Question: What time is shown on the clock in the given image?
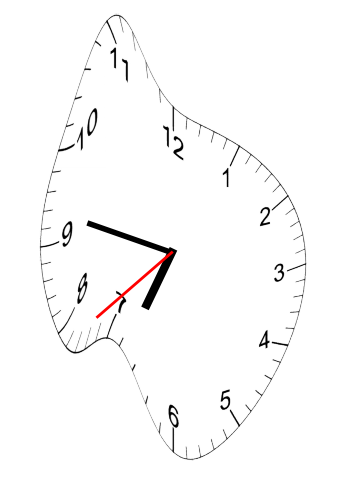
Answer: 06:46:38